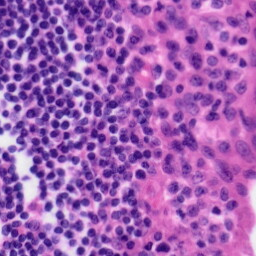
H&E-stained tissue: Tonsil